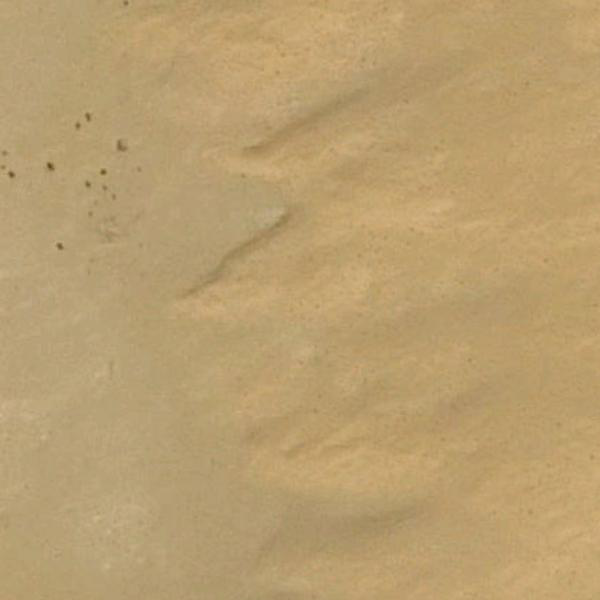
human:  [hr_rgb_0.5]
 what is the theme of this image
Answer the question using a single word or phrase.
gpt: desert